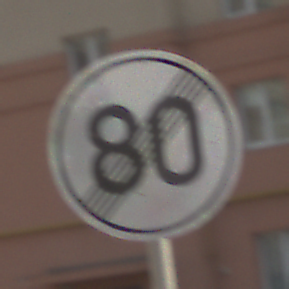
Verkehrszeichen: EndeGeschwindigkeit80
Umgebung: Outdoor, Urban
Tageszeit: MorningAfternoon
Wetter: PartlyCloudy
Licht: Natural
Jahreszeit: NotSpecified
Kontrast: HighContrast